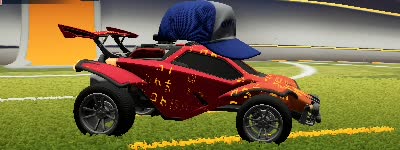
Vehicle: octane